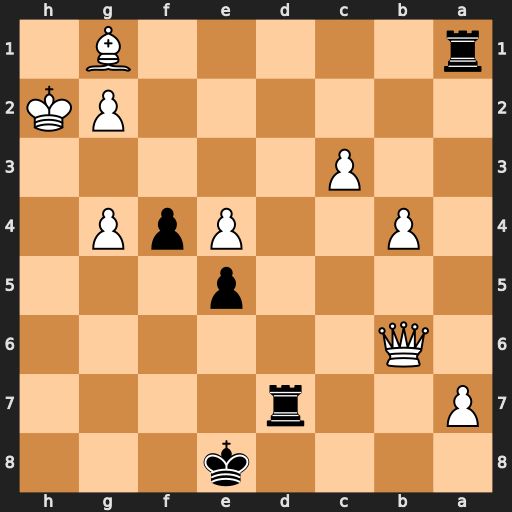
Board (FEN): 4k3/P2r4/1Q6/4p3/1P2PpP1/2P5/6PK/r5B1
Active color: b
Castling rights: -
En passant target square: -
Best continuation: Rh7+ Qh6 Rxh6#